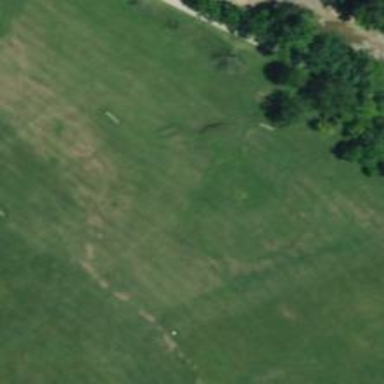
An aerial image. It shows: Soccer pitch with grass surface for leisure and sports.